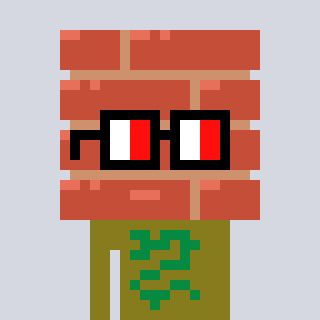
a pixel art character with square glasses with black frames and red eyes, a wall-shaped head and a gunk-colored body on a cool background